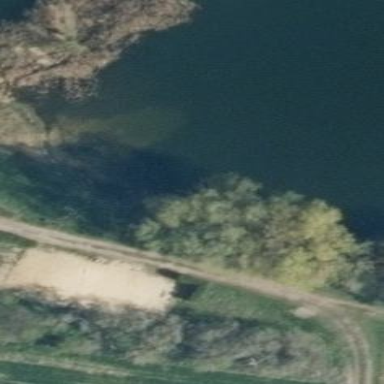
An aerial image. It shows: Swimming area meant for leisure land activities like swimming.